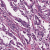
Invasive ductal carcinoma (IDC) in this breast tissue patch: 1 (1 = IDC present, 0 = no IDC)